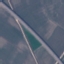
Label: Highway